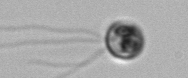
Label: flagellate_morphotype1